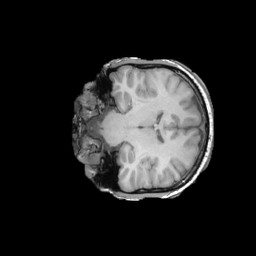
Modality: T1w
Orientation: coronal
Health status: ill
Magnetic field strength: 3 T